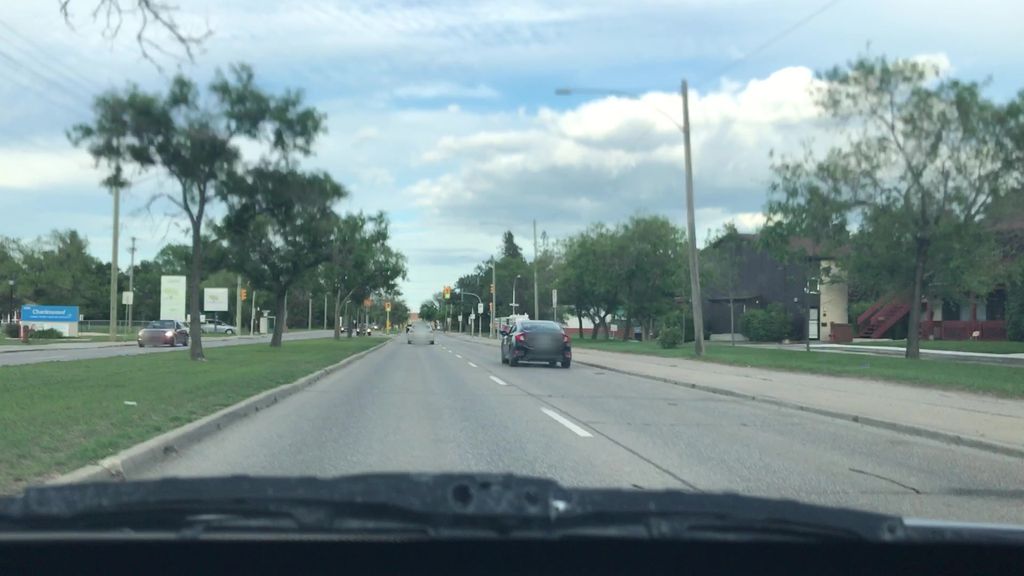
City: winnipeg